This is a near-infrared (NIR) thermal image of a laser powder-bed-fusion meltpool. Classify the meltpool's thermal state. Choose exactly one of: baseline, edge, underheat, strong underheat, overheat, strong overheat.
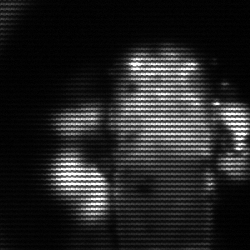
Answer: strong underheat